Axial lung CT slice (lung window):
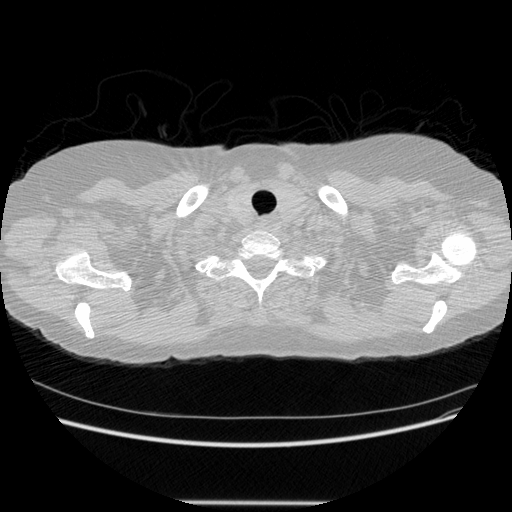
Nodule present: no